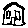
Label: house